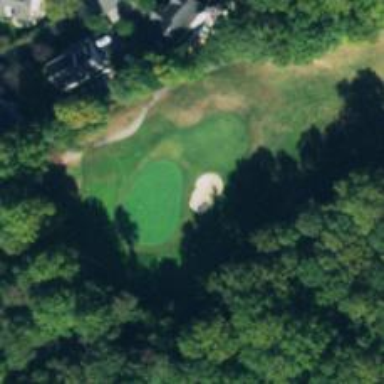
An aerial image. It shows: Golf hole.